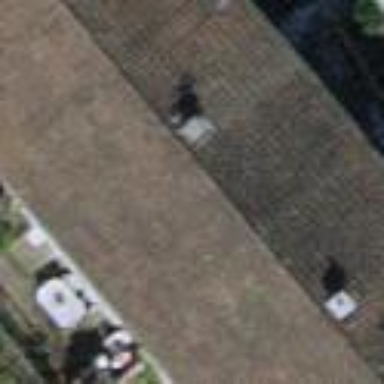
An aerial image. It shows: Terrace building with gabled tile roof.